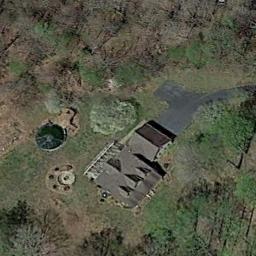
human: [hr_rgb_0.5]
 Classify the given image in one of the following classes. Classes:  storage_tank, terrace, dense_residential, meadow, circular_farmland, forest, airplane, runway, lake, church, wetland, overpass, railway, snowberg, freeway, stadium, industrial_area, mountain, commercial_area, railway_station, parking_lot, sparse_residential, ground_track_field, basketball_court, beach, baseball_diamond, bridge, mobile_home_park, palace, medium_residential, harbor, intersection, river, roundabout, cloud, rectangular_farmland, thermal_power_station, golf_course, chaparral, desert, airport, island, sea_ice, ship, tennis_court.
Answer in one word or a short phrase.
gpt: sparse_residential